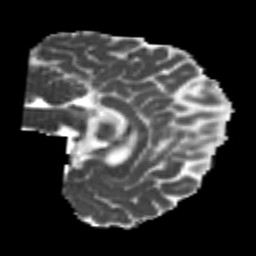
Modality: MD
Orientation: sagittal
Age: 25
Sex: male
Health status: healthy
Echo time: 0.074 s